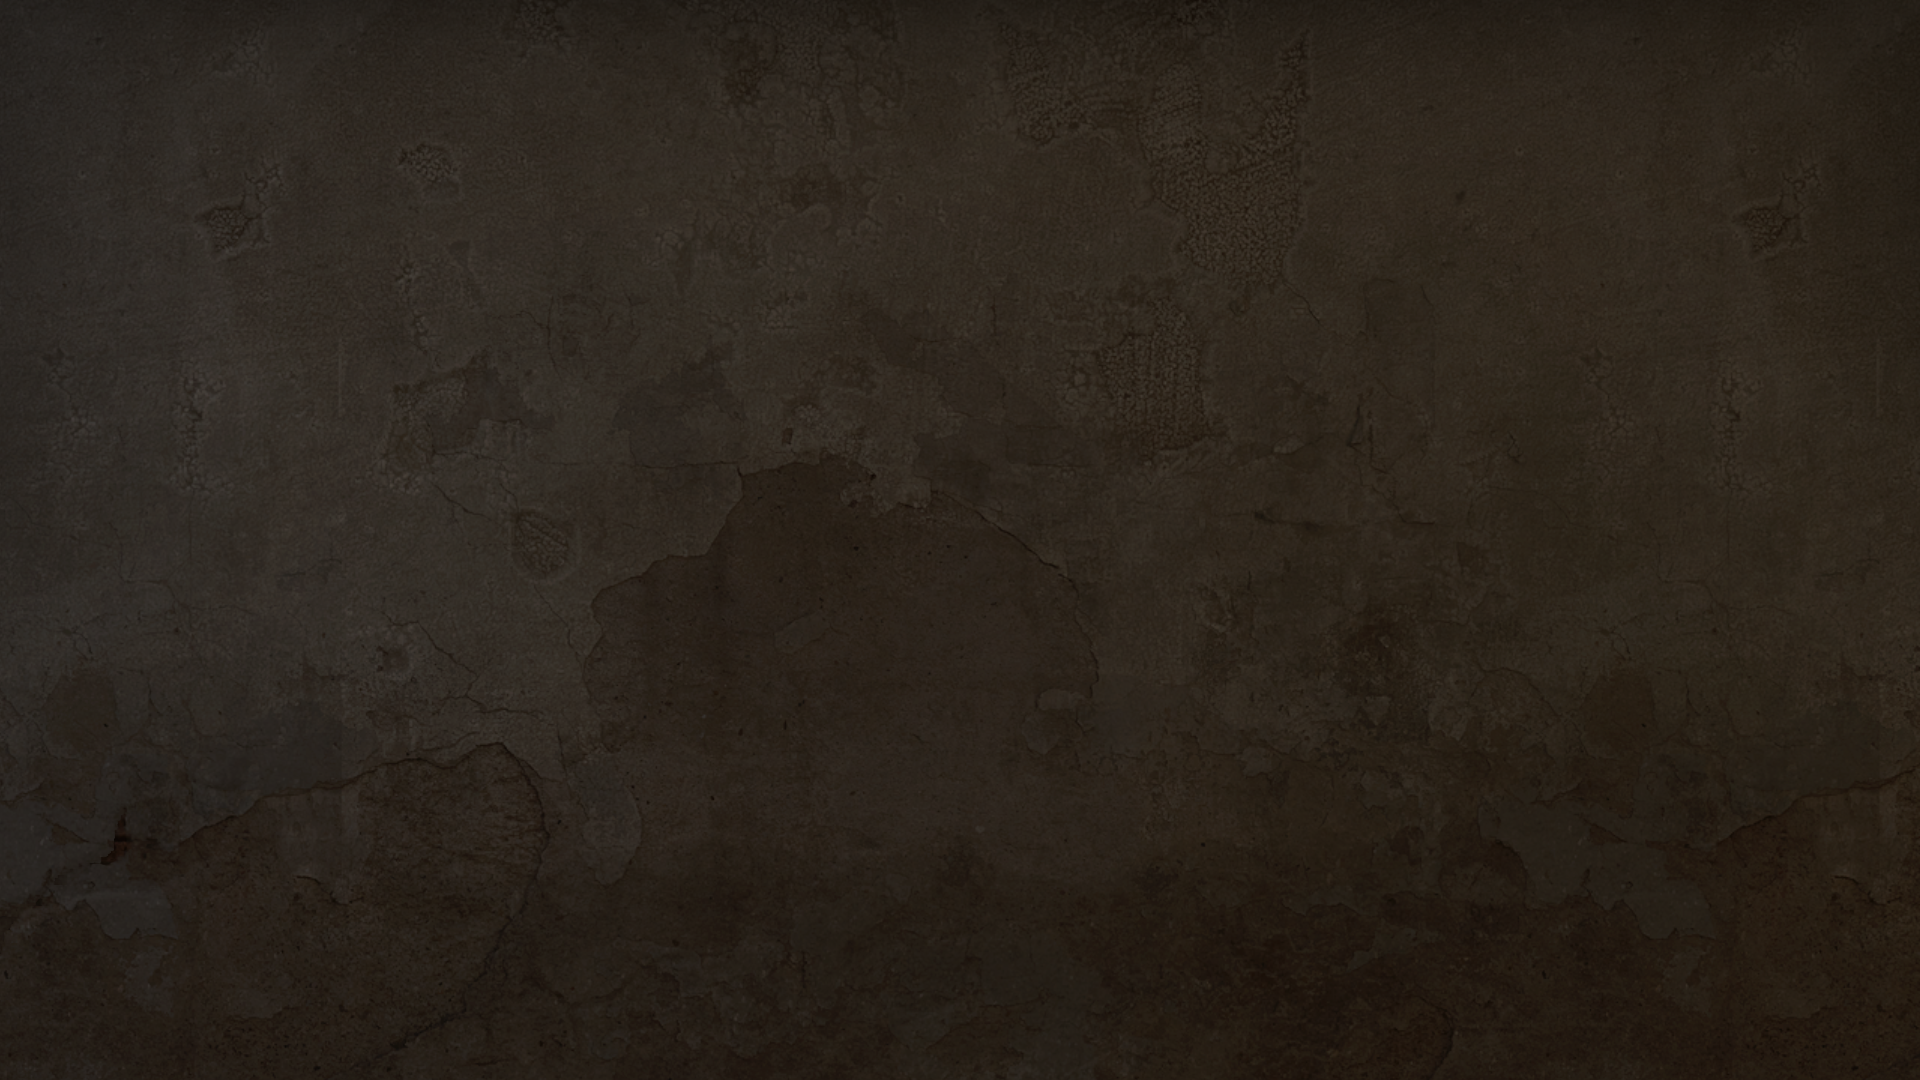
Map: de_dust2